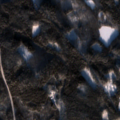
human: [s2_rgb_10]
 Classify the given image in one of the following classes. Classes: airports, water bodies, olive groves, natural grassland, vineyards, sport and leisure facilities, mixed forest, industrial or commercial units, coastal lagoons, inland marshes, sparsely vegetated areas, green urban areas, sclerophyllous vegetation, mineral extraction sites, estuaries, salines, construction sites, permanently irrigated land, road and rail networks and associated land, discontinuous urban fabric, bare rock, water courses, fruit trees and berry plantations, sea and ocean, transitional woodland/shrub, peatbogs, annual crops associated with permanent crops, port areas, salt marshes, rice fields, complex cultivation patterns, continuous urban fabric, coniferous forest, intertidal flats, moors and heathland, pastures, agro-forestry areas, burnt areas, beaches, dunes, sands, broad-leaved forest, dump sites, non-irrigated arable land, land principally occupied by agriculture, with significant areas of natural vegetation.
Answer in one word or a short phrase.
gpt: broad-leaved forest, coniferous forest, mixed forest